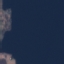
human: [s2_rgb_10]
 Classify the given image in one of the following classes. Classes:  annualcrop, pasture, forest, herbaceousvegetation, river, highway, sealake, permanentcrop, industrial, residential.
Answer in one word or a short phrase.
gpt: SeaLake